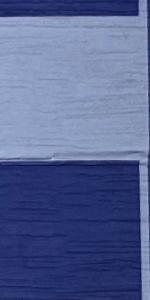
Label: Empty